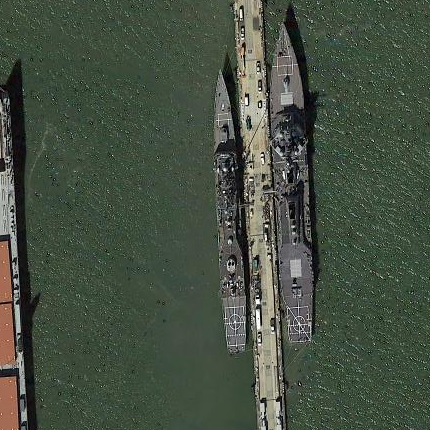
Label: cruiser